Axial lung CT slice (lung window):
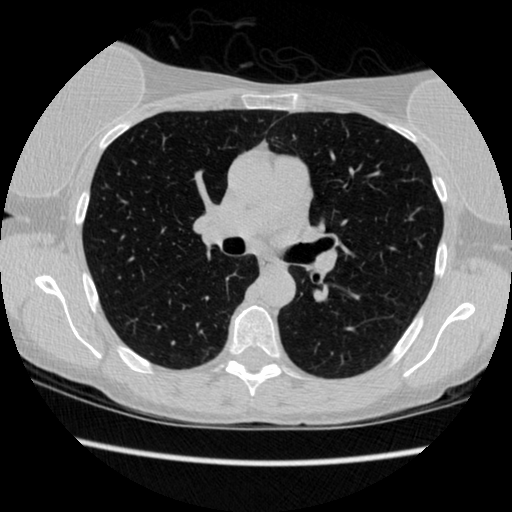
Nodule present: no